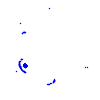
Particle: electron